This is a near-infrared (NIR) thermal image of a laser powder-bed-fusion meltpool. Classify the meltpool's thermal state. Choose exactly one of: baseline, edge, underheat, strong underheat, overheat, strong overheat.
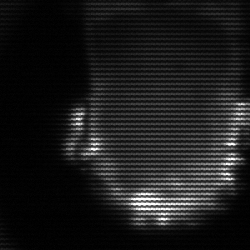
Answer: baseline